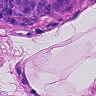
Metastatic tissue present: yes